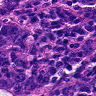
Metastatic tissue present: yes